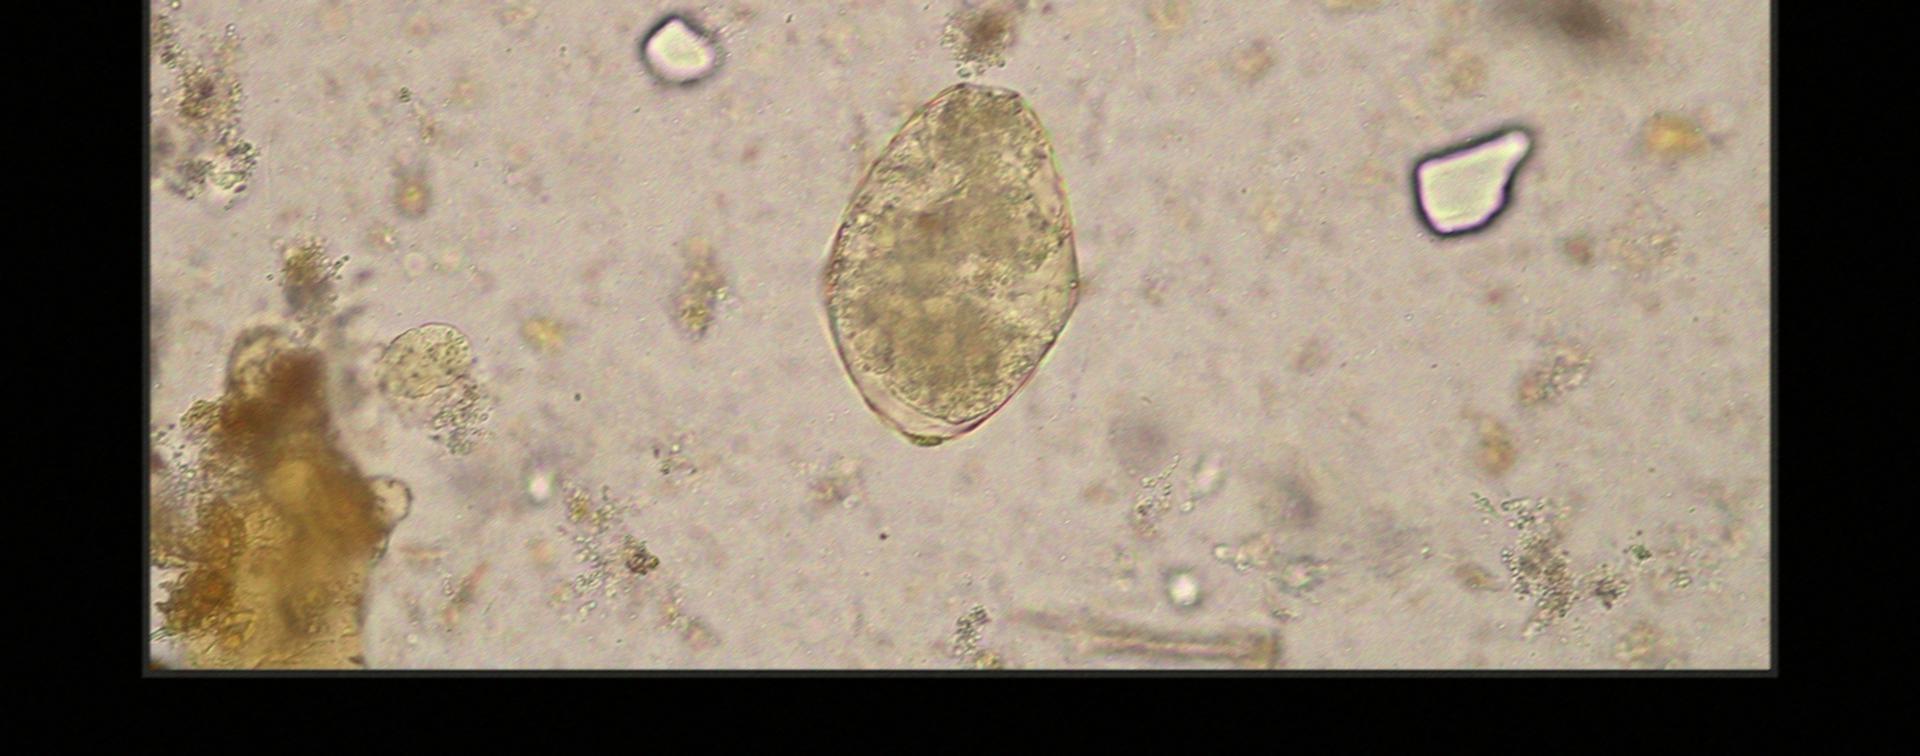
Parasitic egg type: Fasciolopsis buski